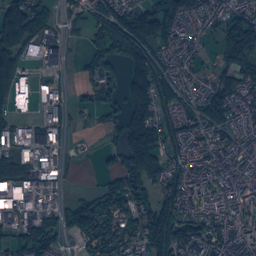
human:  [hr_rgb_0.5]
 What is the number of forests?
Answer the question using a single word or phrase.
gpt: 259

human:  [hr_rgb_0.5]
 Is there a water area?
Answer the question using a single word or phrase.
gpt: yes

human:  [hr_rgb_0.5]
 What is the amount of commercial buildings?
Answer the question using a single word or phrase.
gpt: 86

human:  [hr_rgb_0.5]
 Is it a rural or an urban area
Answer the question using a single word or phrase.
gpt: urban

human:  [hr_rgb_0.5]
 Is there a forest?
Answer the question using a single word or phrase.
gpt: yes

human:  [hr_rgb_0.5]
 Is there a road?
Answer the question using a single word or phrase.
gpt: yes

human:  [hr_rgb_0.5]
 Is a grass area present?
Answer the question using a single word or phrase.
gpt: yes

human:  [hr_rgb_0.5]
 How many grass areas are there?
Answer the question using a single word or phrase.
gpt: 333

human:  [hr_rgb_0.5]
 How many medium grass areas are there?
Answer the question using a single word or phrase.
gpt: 75

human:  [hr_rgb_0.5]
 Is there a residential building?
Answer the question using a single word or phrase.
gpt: yes

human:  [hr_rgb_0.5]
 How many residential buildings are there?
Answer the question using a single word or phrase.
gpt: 5249

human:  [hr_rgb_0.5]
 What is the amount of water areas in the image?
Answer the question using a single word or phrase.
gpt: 55

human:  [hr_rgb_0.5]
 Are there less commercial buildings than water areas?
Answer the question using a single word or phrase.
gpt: no

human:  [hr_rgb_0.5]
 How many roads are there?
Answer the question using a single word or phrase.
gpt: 1245

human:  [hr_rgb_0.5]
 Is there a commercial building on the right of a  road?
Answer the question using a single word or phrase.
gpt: yes

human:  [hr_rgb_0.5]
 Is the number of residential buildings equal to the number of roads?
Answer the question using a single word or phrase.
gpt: no

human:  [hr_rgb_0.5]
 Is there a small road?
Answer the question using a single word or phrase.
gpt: yes

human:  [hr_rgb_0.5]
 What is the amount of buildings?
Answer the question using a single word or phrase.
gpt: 5396

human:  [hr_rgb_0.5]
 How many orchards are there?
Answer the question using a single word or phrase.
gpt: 7

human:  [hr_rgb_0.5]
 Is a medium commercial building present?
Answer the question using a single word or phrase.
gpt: yes

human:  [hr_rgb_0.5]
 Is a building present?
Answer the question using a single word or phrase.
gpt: yes

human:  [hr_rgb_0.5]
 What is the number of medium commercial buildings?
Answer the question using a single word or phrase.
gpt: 17

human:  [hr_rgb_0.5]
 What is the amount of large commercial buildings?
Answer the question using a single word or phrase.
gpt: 19

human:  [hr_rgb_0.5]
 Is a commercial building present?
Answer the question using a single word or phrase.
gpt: yes

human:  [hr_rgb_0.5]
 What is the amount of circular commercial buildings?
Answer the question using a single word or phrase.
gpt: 0

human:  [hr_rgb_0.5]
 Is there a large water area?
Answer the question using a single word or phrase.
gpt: yes

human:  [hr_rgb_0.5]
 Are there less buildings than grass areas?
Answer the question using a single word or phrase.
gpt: no

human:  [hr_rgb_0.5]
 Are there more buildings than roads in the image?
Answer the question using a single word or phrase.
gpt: yes

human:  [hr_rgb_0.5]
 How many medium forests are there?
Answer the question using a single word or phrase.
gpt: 80

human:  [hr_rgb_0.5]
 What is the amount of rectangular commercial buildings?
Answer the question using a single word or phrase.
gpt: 14

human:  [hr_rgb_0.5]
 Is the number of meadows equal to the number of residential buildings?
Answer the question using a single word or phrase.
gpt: no

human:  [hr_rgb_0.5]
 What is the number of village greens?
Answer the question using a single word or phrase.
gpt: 69

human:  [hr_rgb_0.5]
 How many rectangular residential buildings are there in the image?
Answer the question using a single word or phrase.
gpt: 3179

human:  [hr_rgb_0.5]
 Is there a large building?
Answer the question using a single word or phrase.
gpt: yes

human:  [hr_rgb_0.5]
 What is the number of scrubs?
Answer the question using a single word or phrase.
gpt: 20

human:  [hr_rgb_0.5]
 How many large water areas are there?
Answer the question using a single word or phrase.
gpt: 6

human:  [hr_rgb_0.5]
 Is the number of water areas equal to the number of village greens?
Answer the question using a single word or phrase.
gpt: no

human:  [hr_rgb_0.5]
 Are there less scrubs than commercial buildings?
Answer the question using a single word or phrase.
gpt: yes

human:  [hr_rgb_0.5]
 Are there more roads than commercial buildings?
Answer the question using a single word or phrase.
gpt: yes

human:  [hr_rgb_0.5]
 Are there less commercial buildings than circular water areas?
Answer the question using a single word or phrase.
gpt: no

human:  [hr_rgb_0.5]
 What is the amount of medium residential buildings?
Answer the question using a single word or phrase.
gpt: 18

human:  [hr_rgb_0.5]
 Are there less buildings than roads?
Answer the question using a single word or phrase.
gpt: no

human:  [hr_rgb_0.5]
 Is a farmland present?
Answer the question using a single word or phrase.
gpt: yes

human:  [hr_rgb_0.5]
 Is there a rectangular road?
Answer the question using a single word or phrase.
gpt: no

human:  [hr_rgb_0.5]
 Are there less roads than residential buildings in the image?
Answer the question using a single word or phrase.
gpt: yes

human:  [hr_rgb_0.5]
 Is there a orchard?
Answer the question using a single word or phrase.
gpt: yes

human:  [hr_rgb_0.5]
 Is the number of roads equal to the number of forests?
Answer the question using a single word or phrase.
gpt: no

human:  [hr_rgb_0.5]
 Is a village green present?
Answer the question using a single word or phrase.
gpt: yes

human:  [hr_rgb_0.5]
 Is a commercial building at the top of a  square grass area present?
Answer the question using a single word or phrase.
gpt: yes

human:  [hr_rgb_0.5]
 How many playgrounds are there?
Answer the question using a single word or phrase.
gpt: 4

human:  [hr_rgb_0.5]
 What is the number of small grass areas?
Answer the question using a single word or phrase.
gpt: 196

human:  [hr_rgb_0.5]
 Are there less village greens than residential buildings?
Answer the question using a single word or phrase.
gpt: yes

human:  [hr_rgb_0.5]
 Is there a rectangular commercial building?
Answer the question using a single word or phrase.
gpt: yes

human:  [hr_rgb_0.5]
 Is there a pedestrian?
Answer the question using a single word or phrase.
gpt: yes

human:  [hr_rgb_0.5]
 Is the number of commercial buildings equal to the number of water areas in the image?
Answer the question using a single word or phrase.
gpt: no

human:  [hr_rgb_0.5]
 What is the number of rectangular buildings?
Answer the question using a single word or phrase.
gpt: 3239

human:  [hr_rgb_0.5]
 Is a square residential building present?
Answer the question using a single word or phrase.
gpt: yes

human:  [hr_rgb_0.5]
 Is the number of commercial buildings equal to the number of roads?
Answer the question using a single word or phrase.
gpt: no

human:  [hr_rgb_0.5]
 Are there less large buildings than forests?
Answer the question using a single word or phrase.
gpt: yes

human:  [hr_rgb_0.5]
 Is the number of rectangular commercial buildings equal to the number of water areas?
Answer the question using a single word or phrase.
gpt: no

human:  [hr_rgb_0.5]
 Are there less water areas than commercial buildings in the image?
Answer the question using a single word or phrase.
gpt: yes

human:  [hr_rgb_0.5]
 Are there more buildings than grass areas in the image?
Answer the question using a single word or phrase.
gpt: yes

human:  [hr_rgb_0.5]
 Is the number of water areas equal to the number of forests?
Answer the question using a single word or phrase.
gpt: no

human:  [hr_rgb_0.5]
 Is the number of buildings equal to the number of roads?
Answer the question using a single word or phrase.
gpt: no